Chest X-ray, PA view. Patient: 56 years old, sex F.
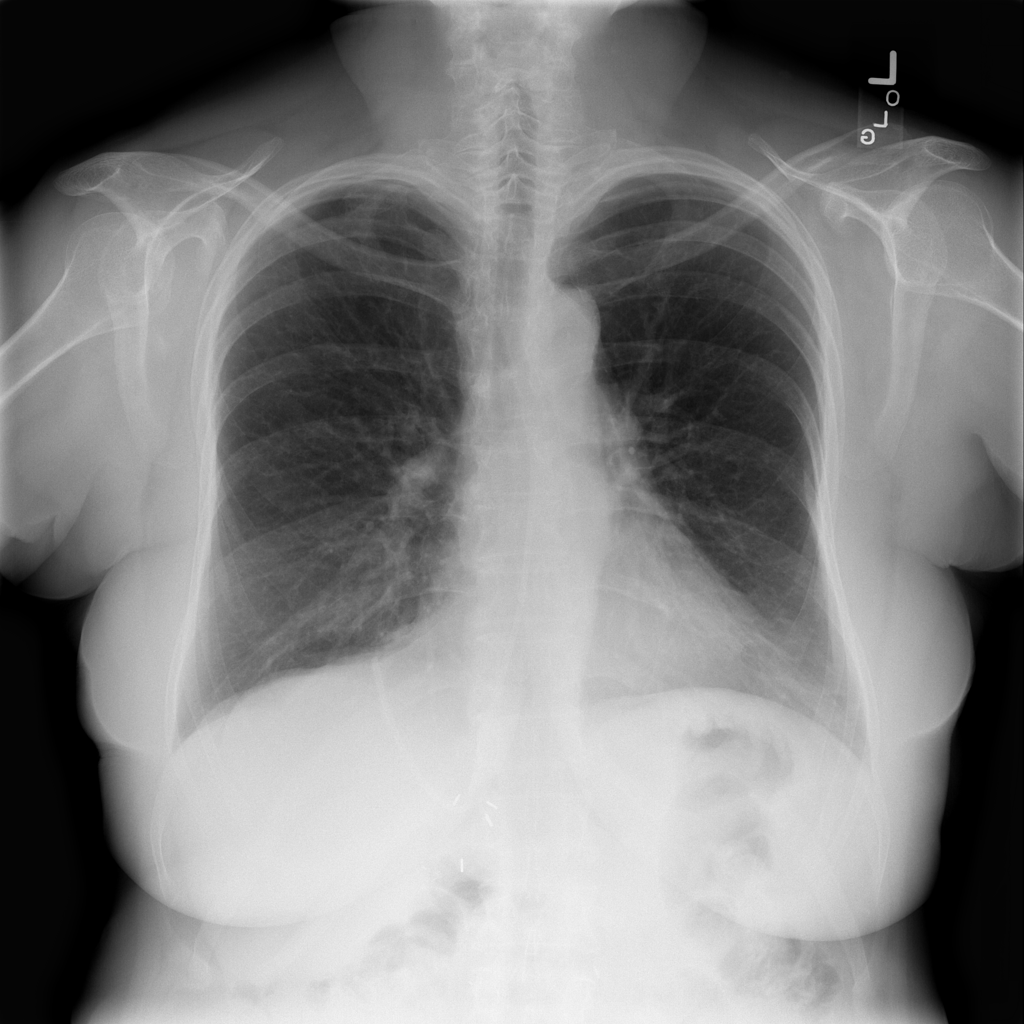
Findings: No Finding